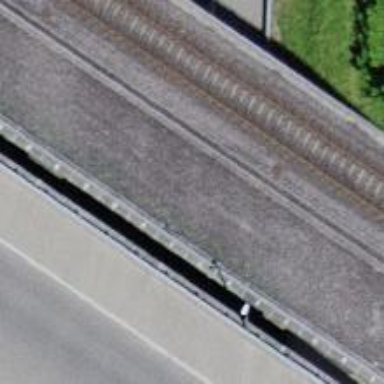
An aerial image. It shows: Tunnel on the asphalt motorway.